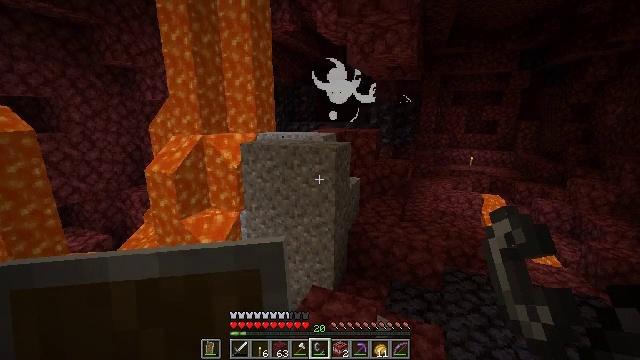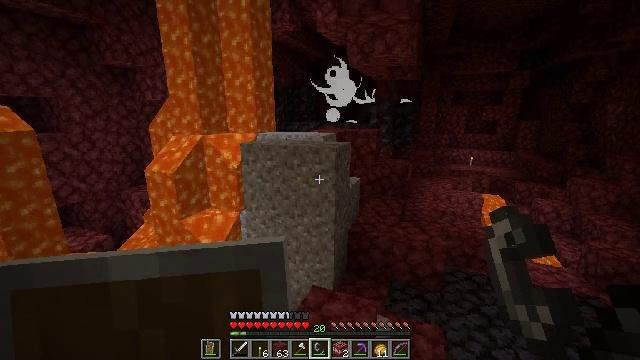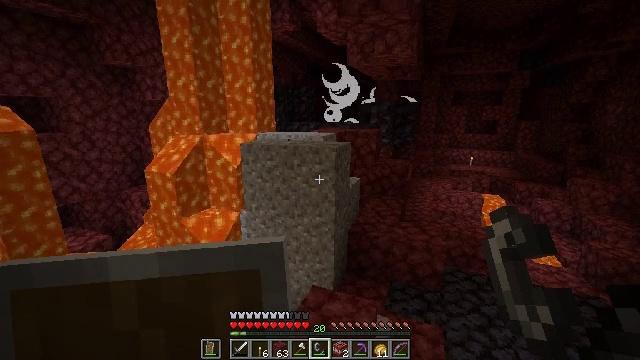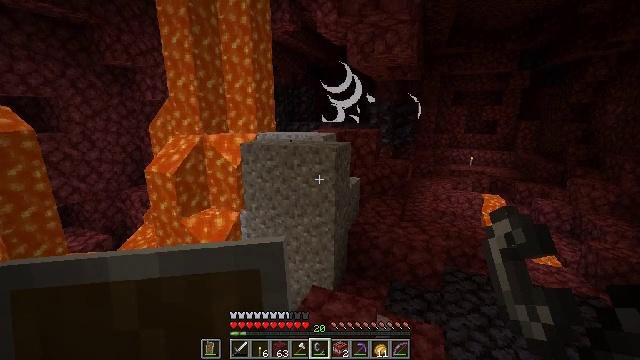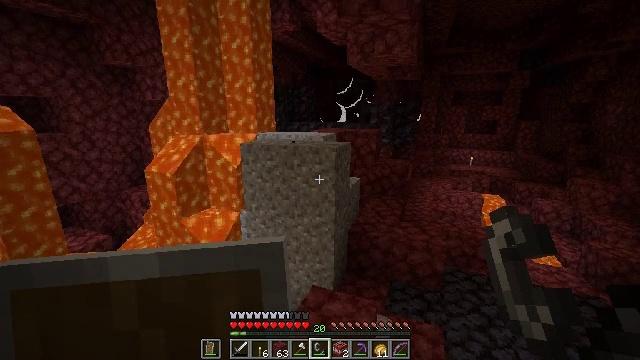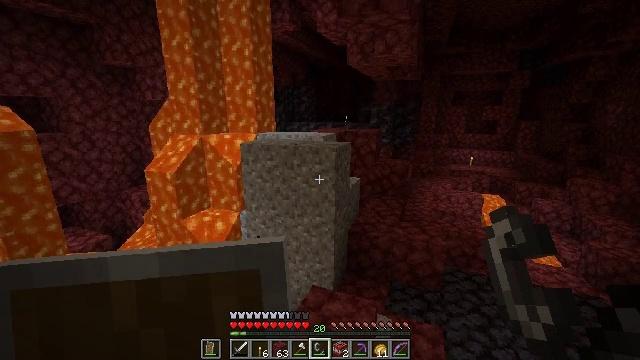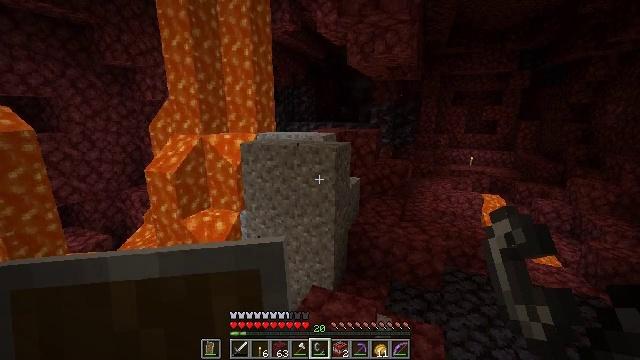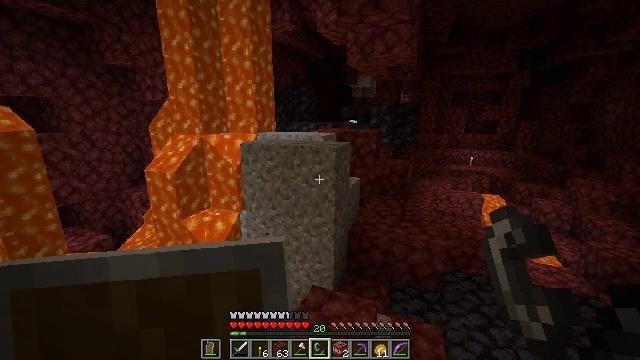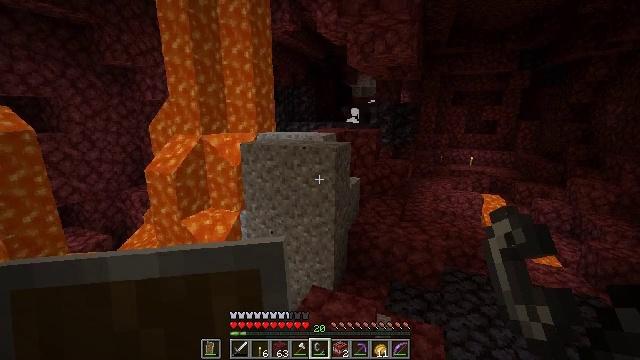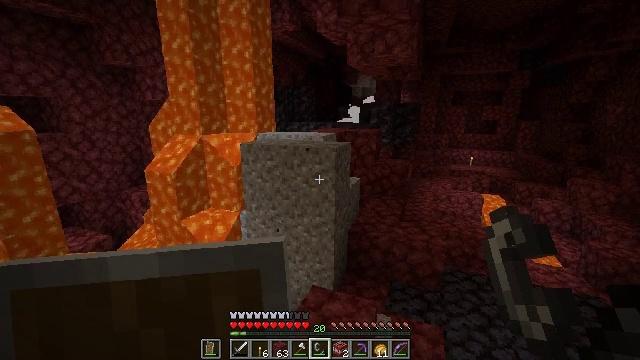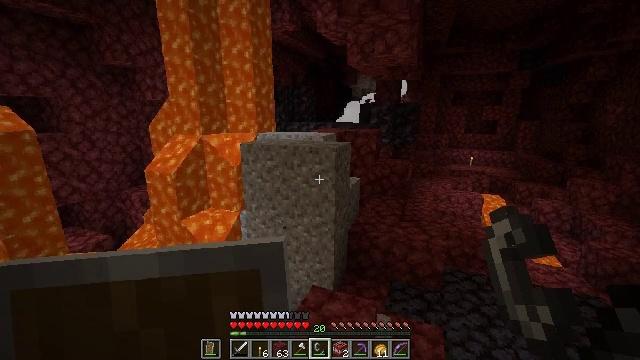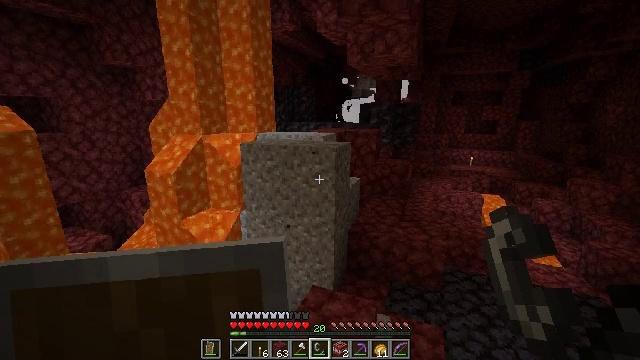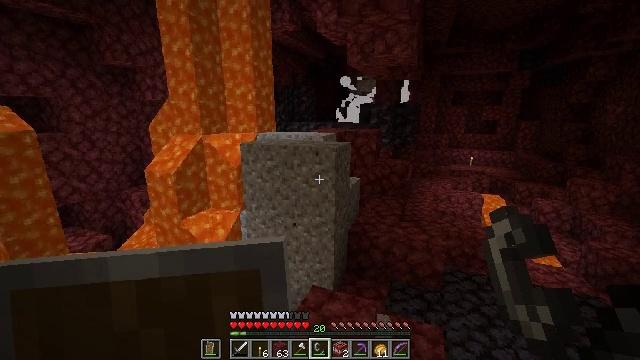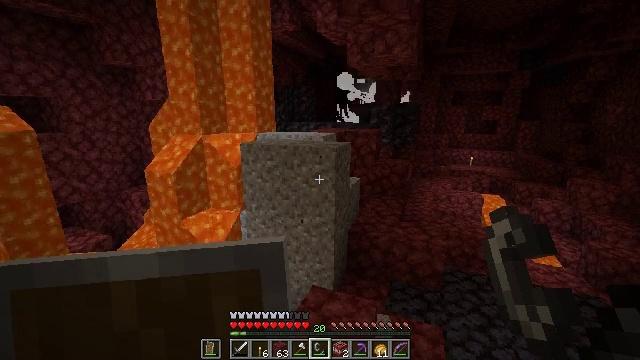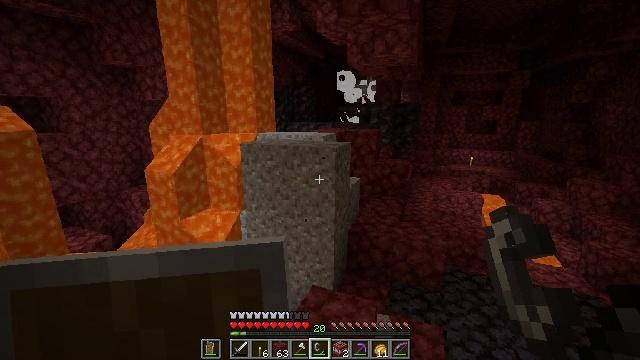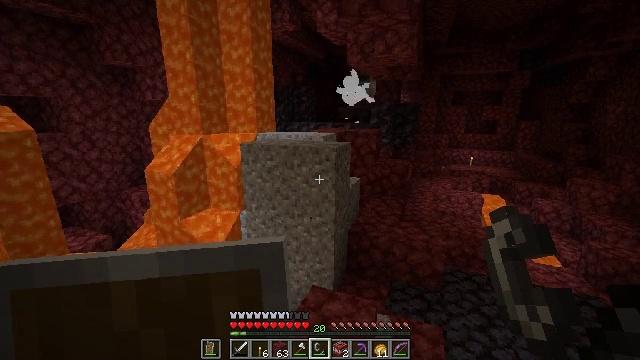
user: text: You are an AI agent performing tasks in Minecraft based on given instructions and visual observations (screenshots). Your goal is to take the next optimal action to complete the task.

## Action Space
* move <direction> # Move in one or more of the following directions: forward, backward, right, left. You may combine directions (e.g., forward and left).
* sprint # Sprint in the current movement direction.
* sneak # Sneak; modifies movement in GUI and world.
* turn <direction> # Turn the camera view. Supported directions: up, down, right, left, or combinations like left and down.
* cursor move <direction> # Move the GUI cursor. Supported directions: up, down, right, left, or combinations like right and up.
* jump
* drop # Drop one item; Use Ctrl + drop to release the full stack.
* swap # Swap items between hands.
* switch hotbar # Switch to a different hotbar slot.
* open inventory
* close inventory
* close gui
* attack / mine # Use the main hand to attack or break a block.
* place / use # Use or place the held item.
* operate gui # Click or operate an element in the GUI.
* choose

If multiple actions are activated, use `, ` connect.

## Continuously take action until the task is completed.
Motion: motion action
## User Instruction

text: Dig deep through the Nether to find ancient debris.
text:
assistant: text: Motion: no_op
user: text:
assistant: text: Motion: no_op
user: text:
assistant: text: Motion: no_op
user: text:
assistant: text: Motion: no_op
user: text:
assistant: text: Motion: no_op
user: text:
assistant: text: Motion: no_op
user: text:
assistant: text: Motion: no_op
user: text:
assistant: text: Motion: no_op
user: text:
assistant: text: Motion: no_op
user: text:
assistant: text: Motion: no_op
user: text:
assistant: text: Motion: no_op
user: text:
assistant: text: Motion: no_op
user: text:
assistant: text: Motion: no_op
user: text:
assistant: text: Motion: no_op
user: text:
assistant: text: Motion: no_op
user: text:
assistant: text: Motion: no_op
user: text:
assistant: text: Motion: no_op
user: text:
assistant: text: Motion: no_op
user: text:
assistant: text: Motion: no_op
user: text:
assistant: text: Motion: no_op
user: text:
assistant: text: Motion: no_op
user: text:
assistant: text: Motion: no_op
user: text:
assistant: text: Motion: no_op
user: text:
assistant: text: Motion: no_op
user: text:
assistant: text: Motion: no_op
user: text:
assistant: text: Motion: no_op
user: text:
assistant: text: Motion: no_op
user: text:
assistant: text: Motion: no_op
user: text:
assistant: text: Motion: no_op
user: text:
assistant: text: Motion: no_op